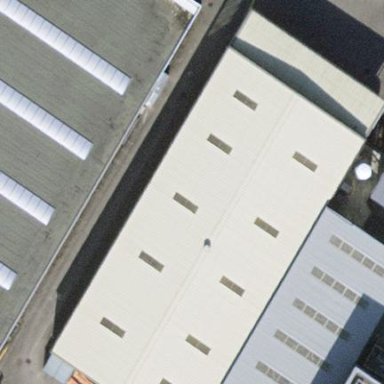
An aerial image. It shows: Industrial building with gabled roof.